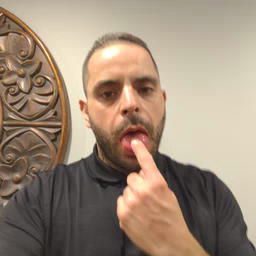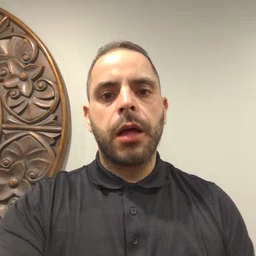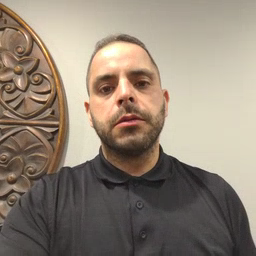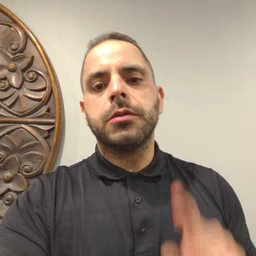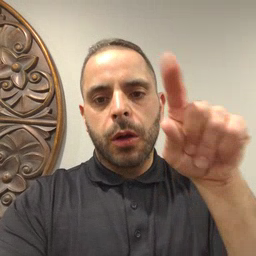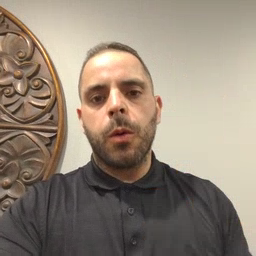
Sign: go